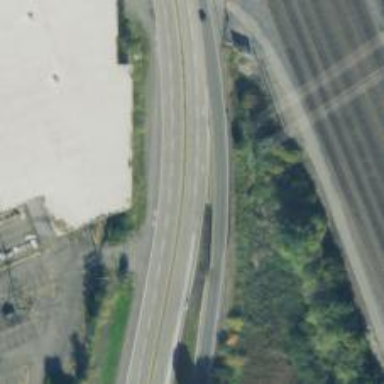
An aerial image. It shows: Trunk link highway.